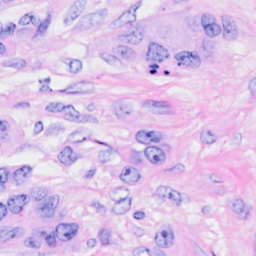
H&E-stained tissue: Breast